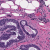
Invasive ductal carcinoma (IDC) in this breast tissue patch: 0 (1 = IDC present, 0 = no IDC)